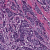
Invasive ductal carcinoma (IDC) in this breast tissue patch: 0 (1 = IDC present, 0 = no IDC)